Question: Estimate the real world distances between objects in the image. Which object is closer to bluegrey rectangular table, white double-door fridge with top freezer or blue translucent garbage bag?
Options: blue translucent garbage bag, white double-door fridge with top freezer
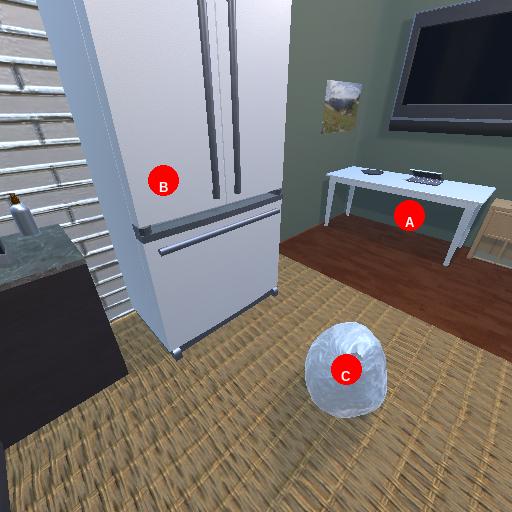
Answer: blue translucent garbage bag